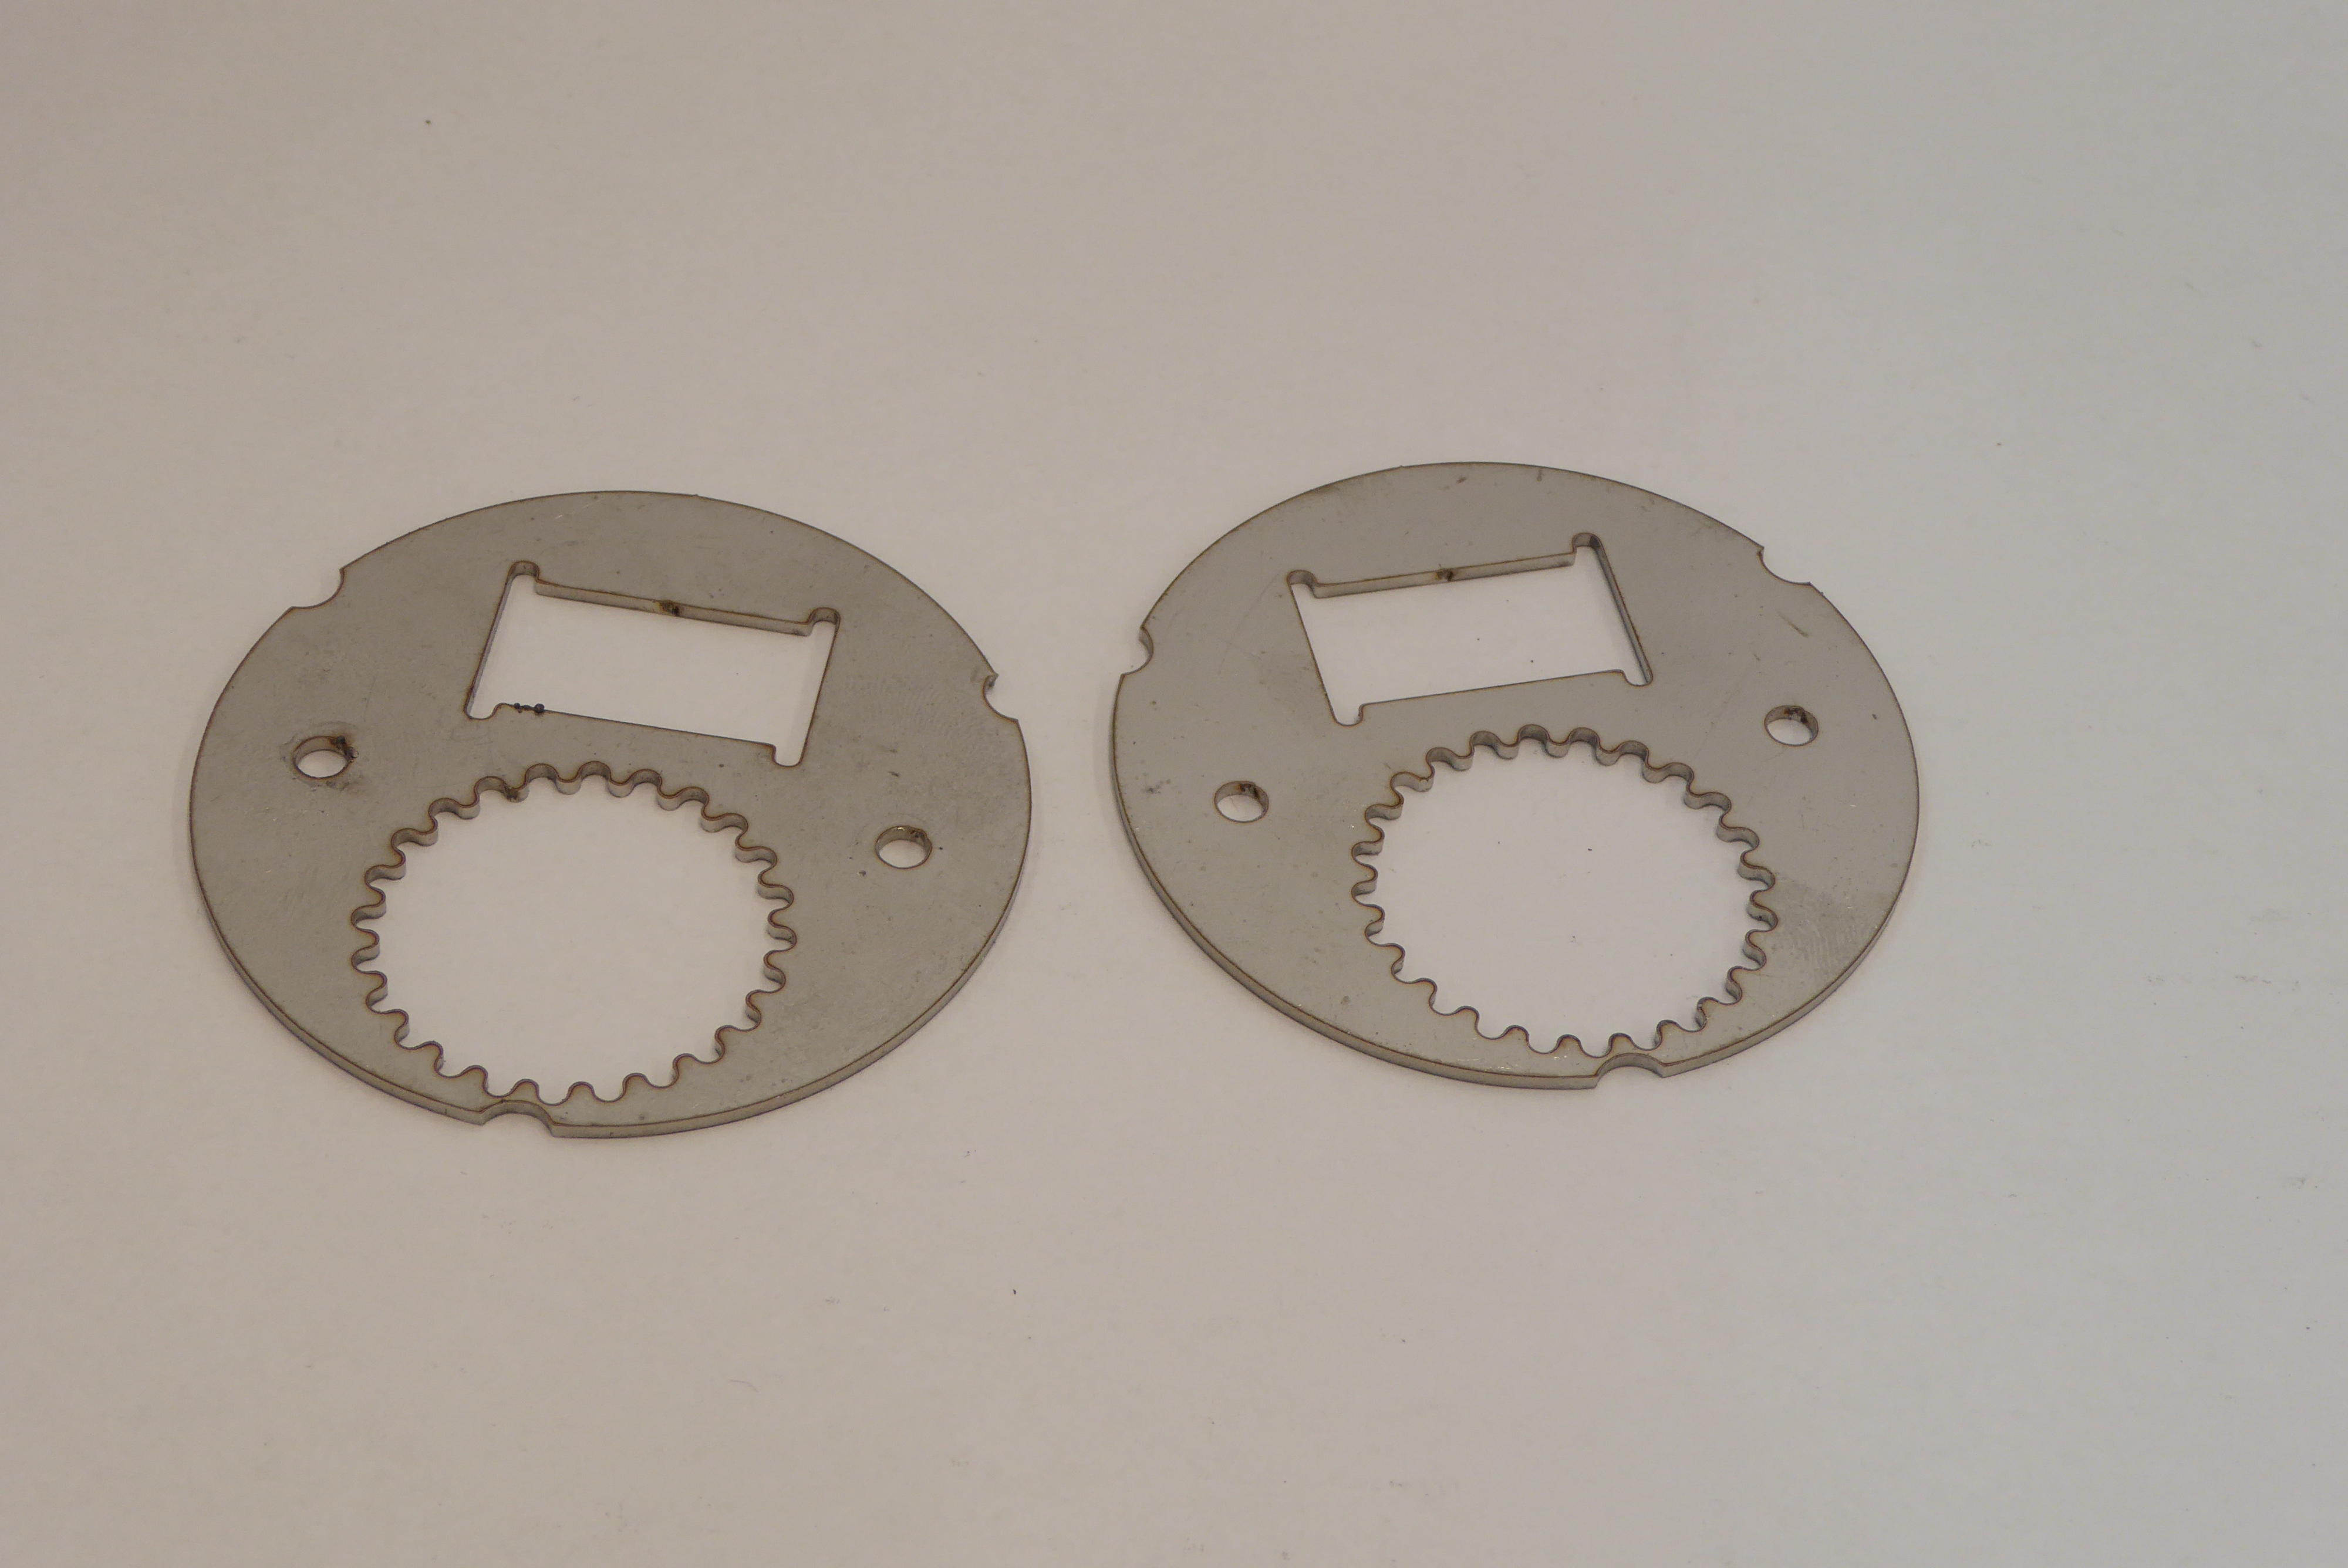
Label: Bottle Opener - Inlay